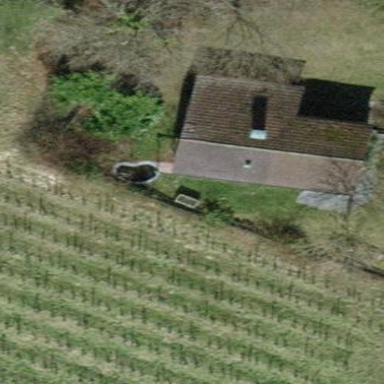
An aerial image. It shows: Hut.